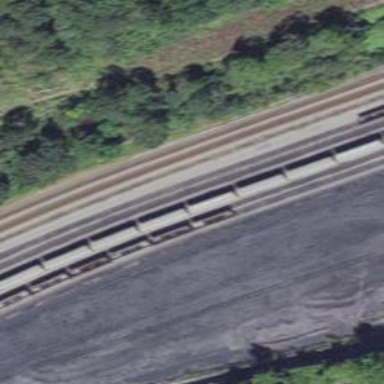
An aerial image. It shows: Railway yard used for servicing trains.